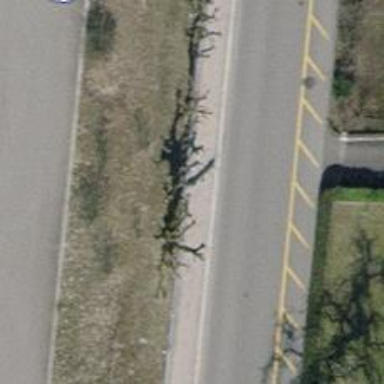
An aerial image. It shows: Avenue lined with trees.